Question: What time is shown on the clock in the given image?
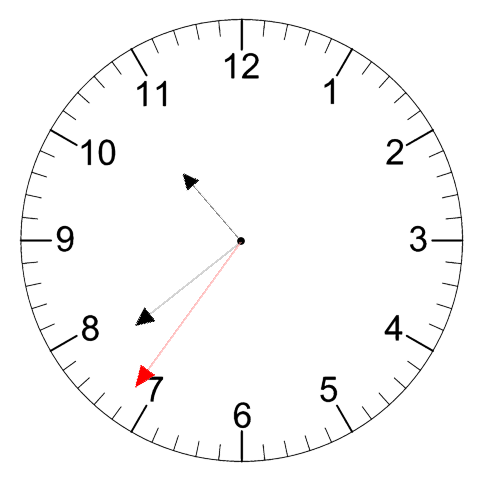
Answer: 10:38:36